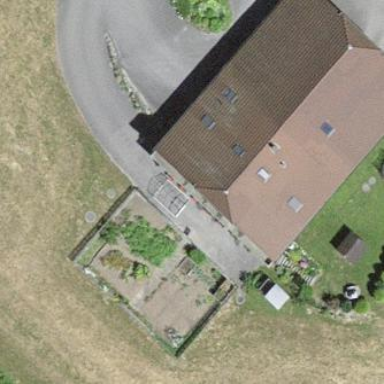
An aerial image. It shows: Farm building.